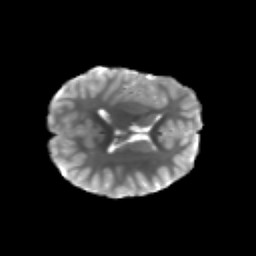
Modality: T2w
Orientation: axial
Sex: male
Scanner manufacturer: siemens
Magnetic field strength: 3 T
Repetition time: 5 s
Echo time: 0.071 s